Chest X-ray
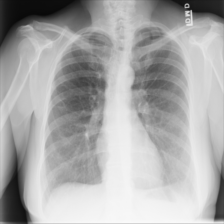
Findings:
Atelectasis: negative
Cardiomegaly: negative
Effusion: negative
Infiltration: negative
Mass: negative
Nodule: negative
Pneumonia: negative
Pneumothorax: negative
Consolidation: negative
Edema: negative
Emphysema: negative
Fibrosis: negative
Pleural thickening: negative
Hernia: negative